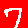
Digit: 7